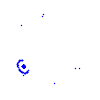
Particle: kaon